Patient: sex M, age 78
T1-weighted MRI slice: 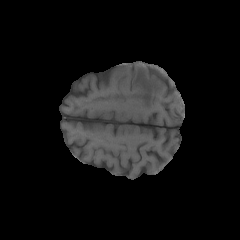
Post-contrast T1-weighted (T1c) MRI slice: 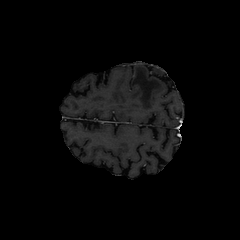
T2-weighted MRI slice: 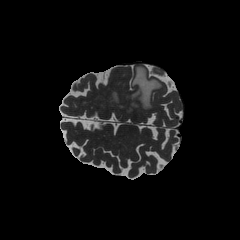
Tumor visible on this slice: yes
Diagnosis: Glioblastoma, IDH-wildtype
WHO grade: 4